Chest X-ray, AP view. Patient: 46 years old, sex M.
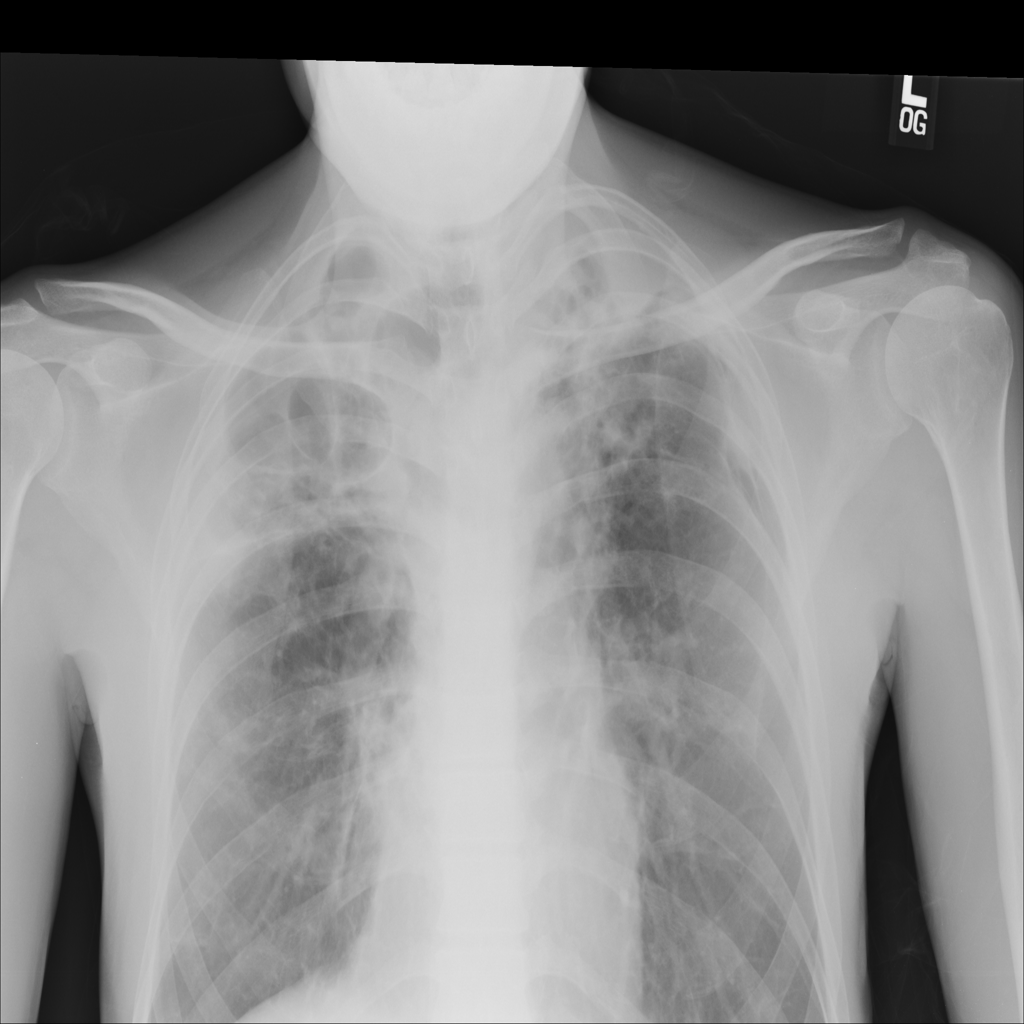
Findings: Pneumothorax